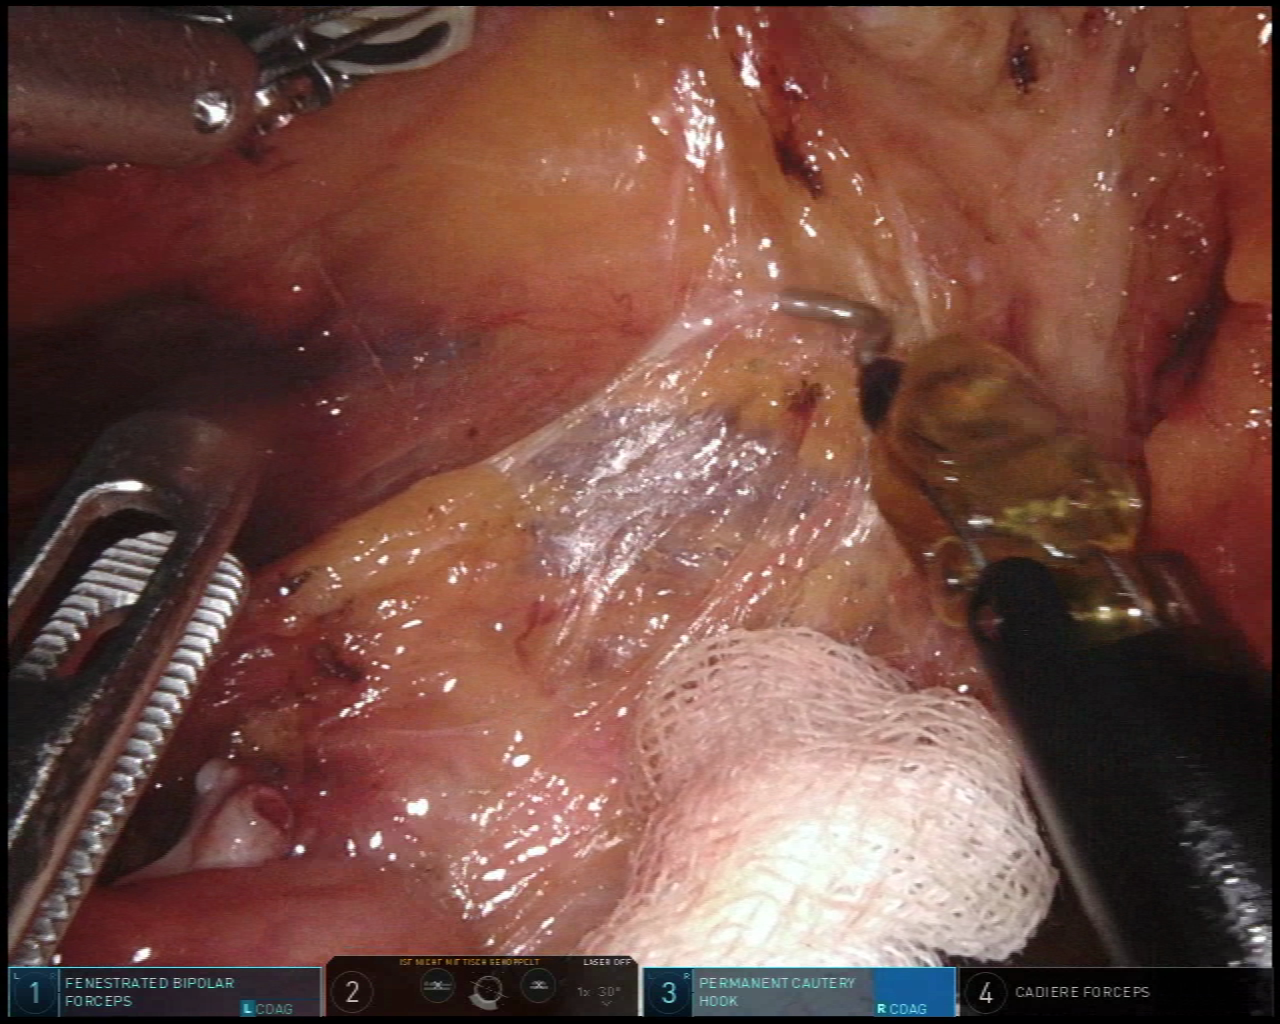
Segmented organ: small_intestine
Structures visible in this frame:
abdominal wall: no
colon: no
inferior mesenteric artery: yes
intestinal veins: yes
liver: no
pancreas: no
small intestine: yes
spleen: no
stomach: no
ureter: no
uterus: no
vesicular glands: no